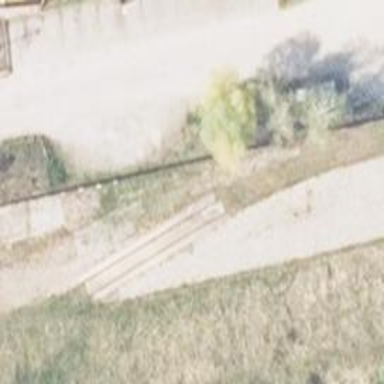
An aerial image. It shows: Disused railway spur service.